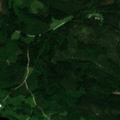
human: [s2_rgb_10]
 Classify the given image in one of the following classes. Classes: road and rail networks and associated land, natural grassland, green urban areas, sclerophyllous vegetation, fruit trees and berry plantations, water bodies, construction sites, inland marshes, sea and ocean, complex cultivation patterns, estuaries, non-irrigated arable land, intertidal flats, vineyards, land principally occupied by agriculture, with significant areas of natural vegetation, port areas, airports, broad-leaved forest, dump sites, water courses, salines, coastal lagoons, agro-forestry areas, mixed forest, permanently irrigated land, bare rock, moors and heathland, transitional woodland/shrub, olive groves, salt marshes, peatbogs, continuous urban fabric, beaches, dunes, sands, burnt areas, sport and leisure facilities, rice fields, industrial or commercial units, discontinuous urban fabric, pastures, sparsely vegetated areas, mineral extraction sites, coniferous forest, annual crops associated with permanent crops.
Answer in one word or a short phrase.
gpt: coniferous forest, mixed forest, water bodies